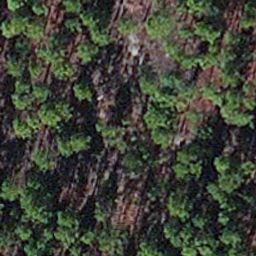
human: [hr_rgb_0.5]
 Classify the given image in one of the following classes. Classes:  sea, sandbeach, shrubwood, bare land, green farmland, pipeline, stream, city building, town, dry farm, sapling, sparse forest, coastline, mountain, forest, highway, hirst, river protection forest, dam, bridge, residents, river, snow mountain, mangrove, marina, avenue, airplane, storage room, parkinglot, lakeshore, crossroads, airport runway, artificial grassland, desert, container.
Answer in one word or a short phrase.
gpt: sapling